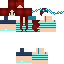
A female human skin with medium skin, wearing brown long hair dressed in a blue tshirt and blue shorts, featuring a closed mouth.